Question: I am working in Python, using NetworkX and Matplotlib.
When I plot the same graph over and over but with different colors, how can I get the nodes to take the same position every time? Right now I am getting:

But I am adding the nodes as keys of a dictionary, and the color of each node as the value, and then sorting the dictionary and passing the nodes as the keys of the sorted dictionary and the colors as the values of the sorted dict. The same nodes are always added in the same order. I thought that would work...
So, where 'x' holds lists of nodes (branches):
'''
for ct2,i in enumerate(x):
for ct,j in enumerate(i):
vertex = j[t]
if np.angle(j[t]) <0 or np.angle(j[t]) >= np.angle(cutoff):
C[vertex] = 0.0
else:
C[vertex] = .8- 3*(np.angle(j[t])/np.angle(cutoff))
COLORS = collections.OrderedDict(sorted(C.items()))
'''
Then the graphing call:
'pos=nx.graphviz_layout(G,'dot')'
'''
nx.draw_networkx_nodes(
G,pos,nodelist=COLORS.keys(),cmap=plt.get_cmap(cmap),
node_size=nodesize,alpha=.6,vmax=1,vmin=0, node_color = COLORS.values()
)
'''
What am I doing wrong?
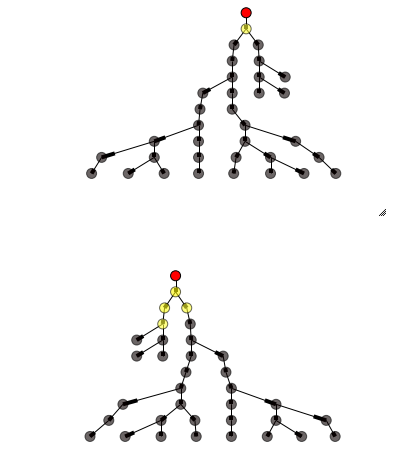
Answer: It would be good to see where the graphing call sits relative to your loop (inside? outside?)
But it looks like you've got 'pos=nx.graphviz_layout(G,'dot')' within the loop. So each time within the loop it recalculates 'pos'. This is the variable that tells the algorithm where to put the nodes. The position is somewhat random, so each call puts them in a different place (this is more obvious with spring_layout).
If this is what you've done, just move
'''
pos=nx.graphviz_layout(G,'dot')
'''
before the loop. Then it won't be regenerated each time.